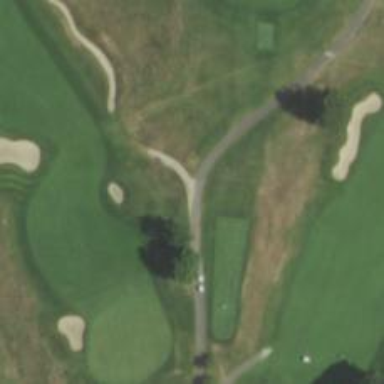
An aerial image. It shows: Path for both roads and golfers.